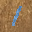
Label: 1